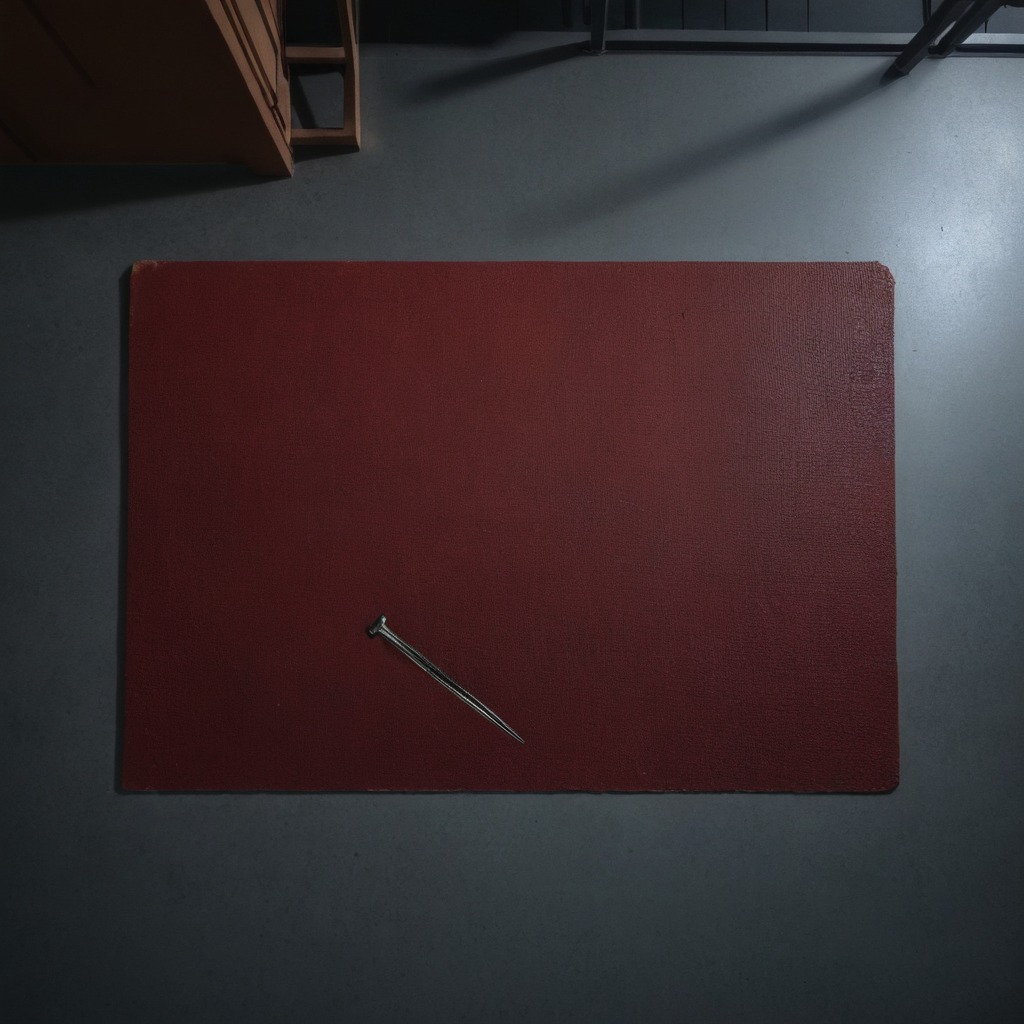
An iron nail is lying on the clean granite tabletop inside a workshop at night.